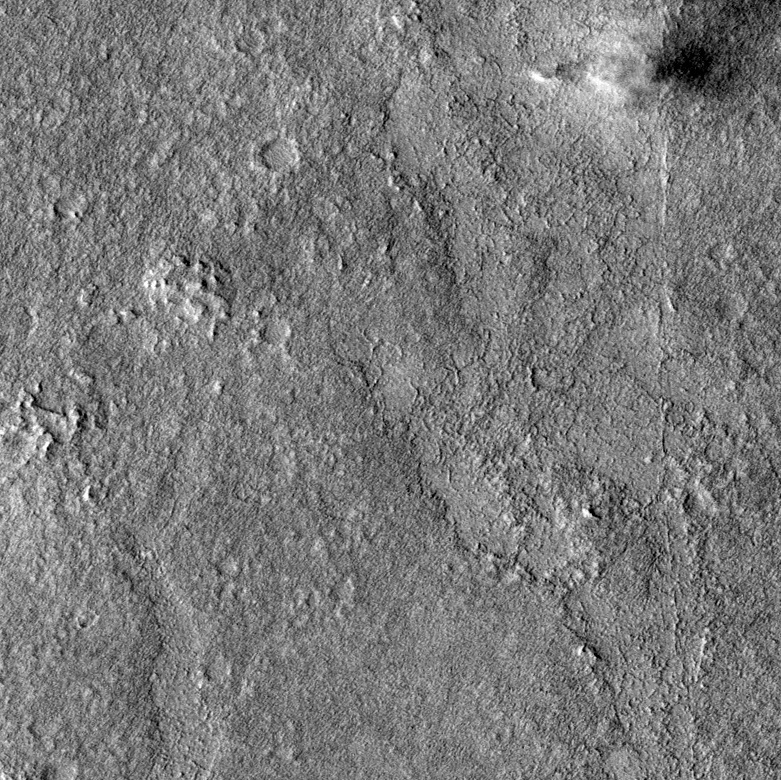
Label: dustdevil